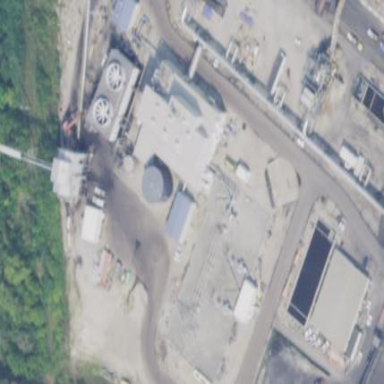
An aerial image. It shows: Power substation.